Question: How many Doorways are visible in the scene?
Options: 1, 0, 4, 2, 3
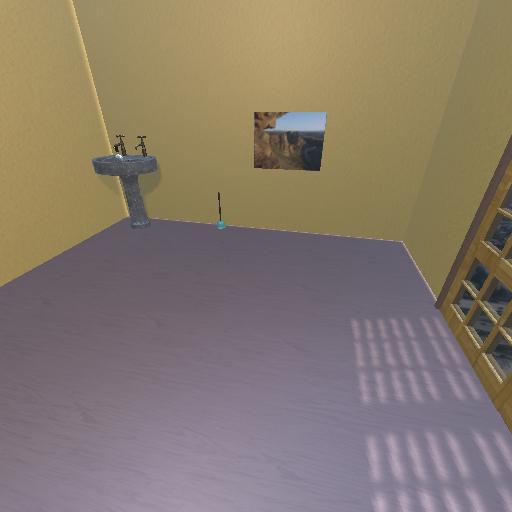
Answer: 1